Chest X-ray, PA view. Patient: 66 years old, sex M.
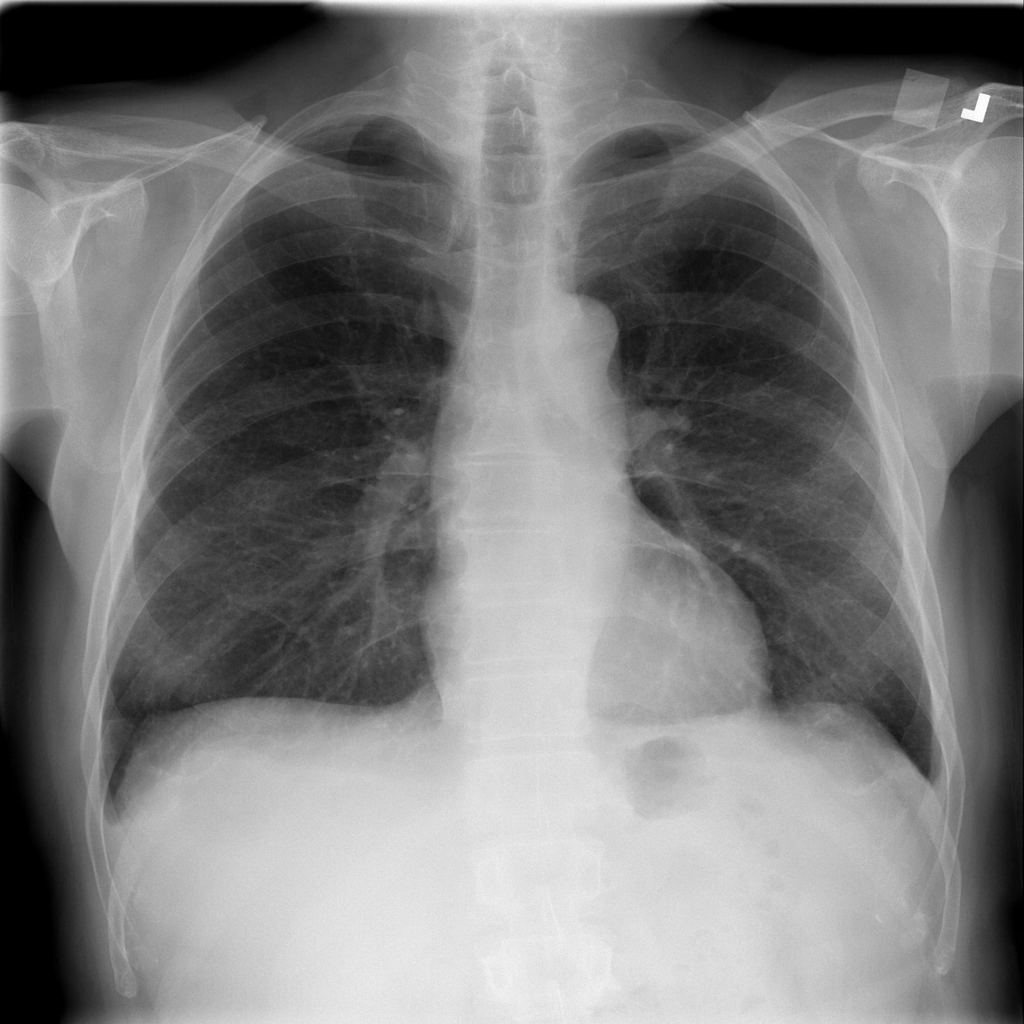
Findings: No Finding